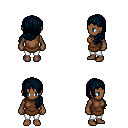
a pixel art fantasy rpg character, female body template, human, dark skin, brown tunic, white pants, raven left-swept hairstyle, four views (front, back, left, right), 2x2 character sprite sheet, small pixel art, hard edges, no anti-aliasing